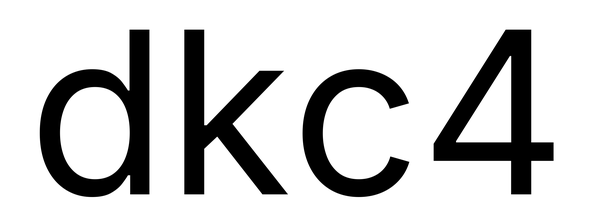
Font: Inter_Regular